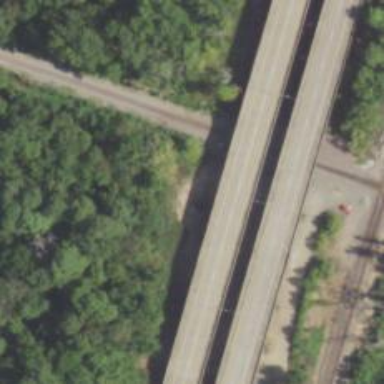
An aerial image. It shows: Bridge crossing over expressway trunk road.